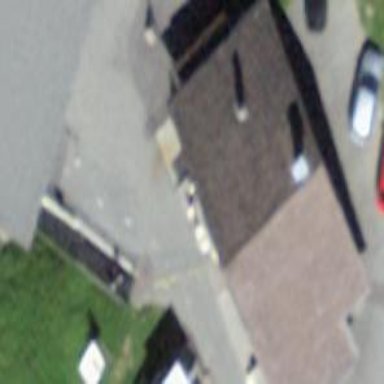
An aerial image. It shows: Restaurant.